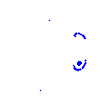
Particle: electron